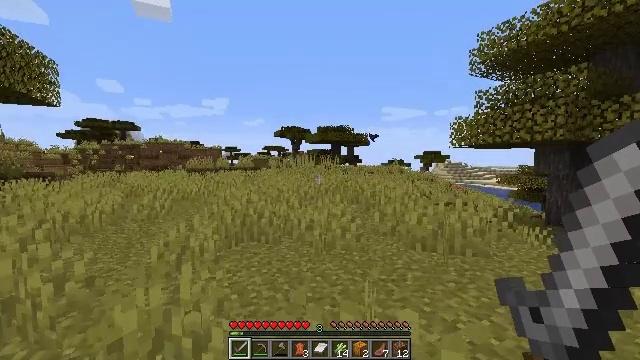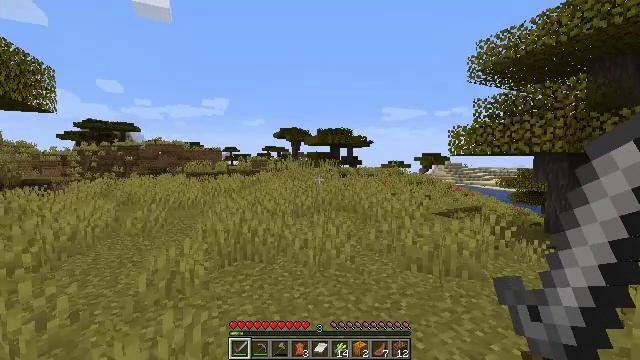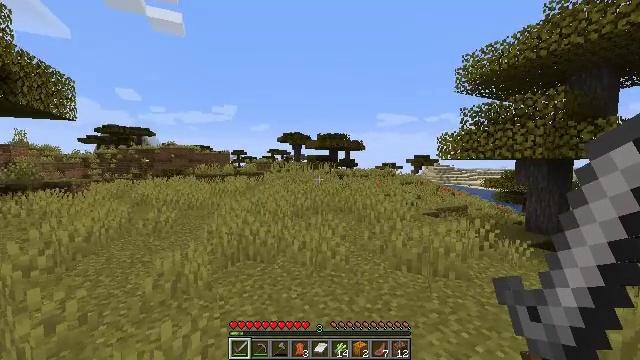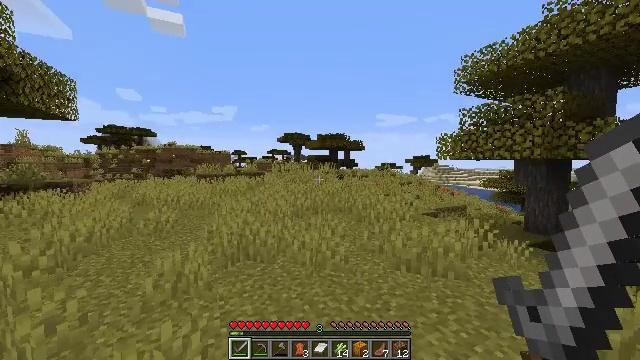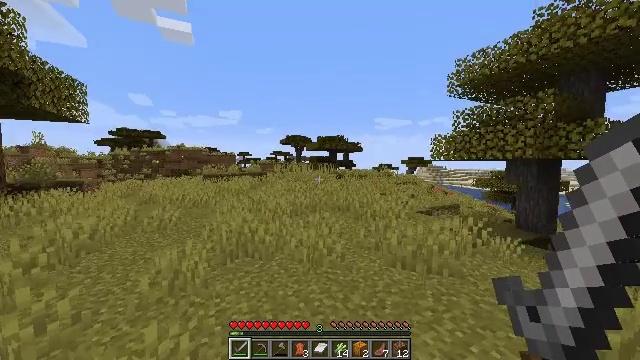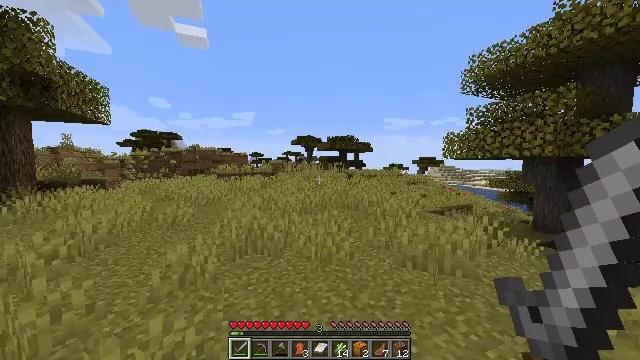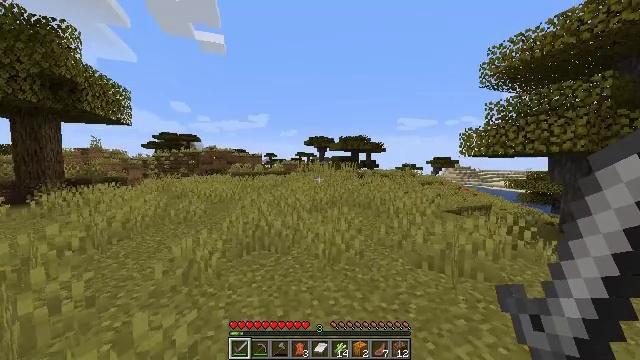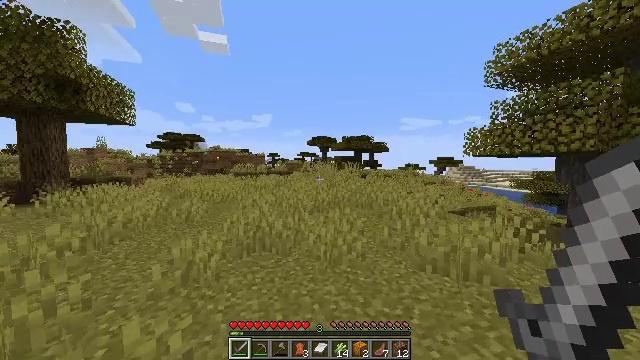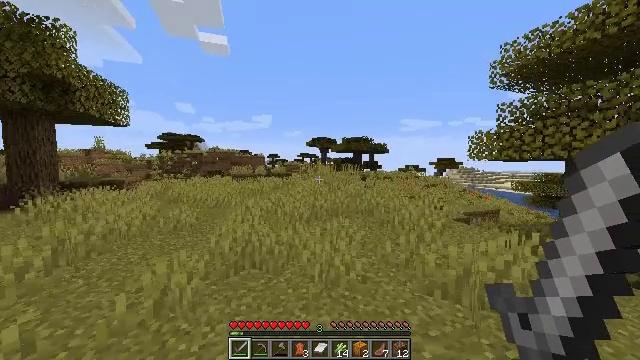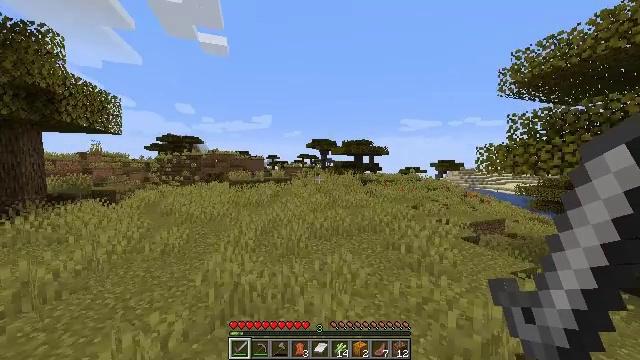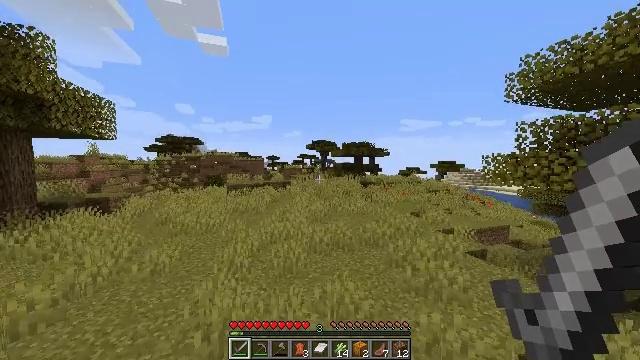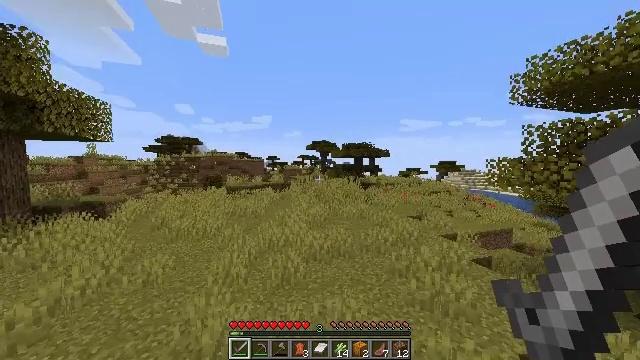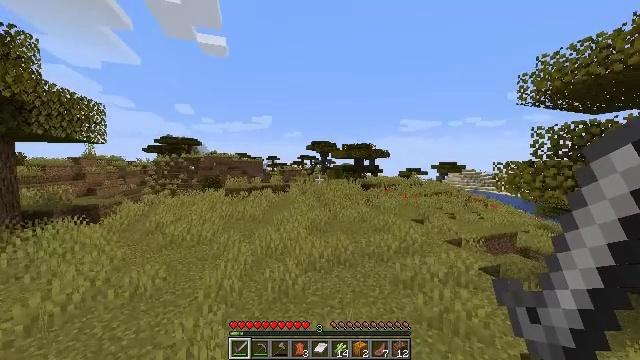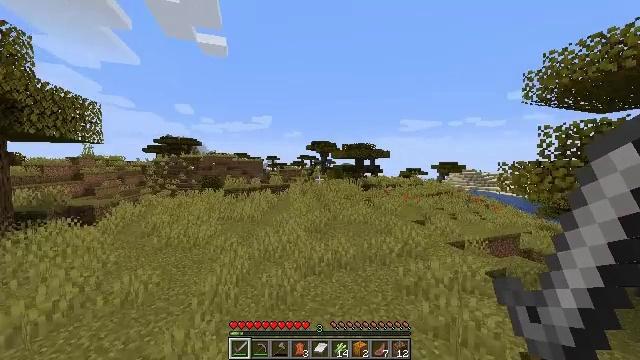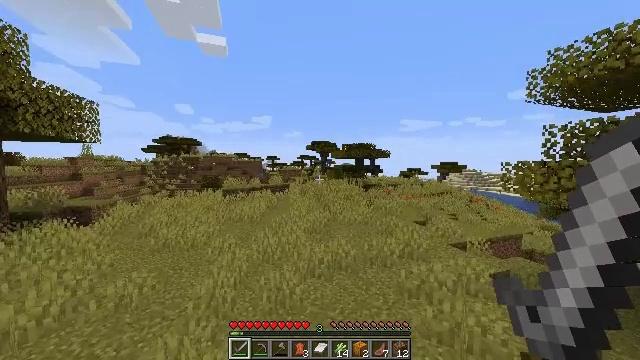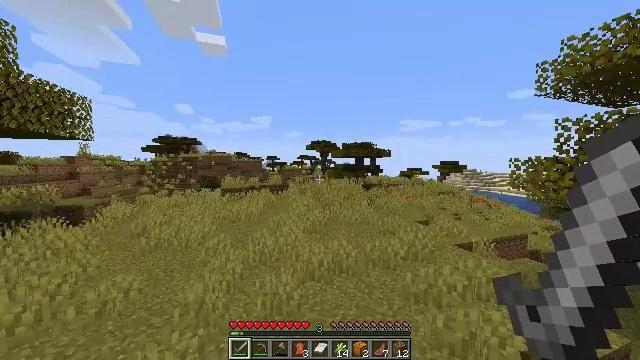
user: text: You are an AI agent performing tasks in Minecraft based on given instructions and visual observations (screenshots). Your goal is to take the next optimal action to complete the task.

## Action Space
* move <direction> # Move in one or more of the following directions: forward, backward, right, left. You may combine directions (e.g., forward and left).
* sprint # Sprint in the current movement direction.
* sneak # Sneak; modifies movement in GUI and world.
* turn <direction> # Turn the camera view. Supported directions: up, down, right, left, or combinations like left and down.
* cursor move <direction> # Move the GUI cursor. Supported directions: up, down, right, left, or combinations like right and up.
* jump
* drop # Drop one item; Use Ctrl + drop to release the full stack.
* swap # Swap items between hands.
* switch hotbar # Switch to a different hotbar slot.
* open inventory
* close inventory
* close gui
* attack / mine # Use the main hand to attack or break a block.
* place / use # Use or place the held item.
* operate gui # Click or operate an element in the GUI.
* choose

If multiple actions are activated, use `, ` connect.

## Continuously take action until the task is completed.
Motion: motion action
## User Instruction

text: Collect the grass block using a shovel.
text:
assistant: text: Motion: move forward, sprint, jump
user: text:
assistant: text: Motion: move forward, sprint, jump
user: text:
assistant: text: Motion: move forward, sprint, jump
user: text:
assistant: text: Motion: move forward, sprint, jump
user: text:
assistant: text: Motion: move forward, sprint, turn left, jump
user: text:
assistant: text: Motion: move forward, sprint, turn left, jump
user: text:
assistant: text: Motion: move forward, sprint, jump
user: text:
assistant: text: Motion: move forward, sprint, jump
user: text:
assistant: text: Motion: move forward, sprint, jump
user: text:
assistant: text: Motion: move forward, sprint, jump
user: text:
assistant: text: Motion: move forward, sprint, jump
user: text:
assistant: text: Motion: move forward, sprint, jump
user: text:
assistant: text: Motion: move forward, sprint, jump
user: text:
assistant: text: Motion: move forward, sprint
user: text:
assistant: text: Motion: move forward, sprint
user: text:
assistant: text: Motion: move forward, sprint
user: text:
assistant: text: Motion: move forward, sprint
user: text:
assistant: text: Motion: move forward, sprint
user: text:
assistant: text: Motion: move forward, sprint
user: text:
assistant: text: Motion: move forward, sprint
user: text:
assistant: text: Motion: move forward, sprint
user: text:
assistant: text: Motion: move forward, sprint, turn left
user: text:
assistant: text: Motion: move forward, sprint
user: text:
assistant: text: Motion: move forward, sprint, turn left
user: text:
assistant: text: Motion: move forward, sprint, turn left
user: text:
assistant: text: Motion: move forward, sprint, turn left
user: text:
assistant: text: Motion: move forward, sprint
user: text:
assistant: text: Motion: move forward, sprint
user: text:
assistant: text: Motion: move forward, sprint
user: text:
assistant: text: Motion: move forward, sprint